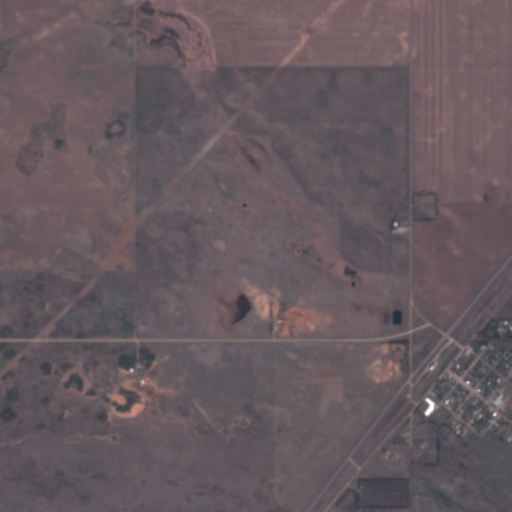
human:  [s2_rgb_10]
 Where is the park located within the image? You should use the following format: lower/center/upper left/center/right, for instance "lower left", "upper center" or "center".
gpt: The park is located in the lower right of the image.
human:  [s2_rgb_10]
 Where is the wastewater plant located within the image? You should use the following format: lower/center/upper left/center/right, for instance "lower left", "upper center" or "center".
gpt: The wastewater plant is located in the center right of the image.
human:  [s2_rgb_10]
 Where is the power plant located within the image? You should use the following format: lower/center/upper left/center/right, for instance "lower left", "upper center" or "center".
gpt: There is no power plant in the image.